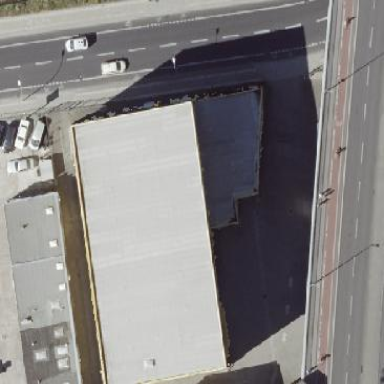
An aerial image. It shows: Commercial warehouse with flat yellow roof.